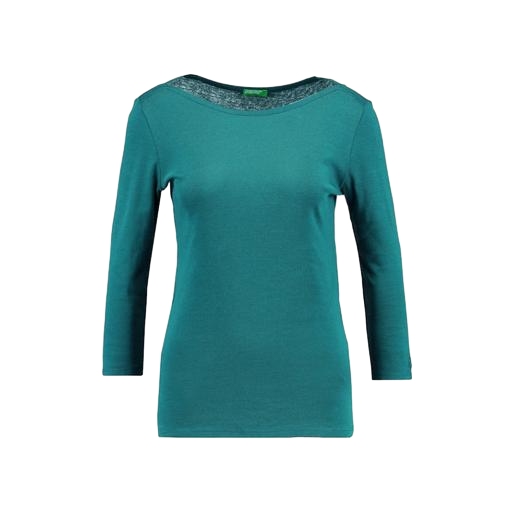
green three-quarter-sleeve top only macy, three-quarter sleeved jersey top, longsleeve t-shirt, white background